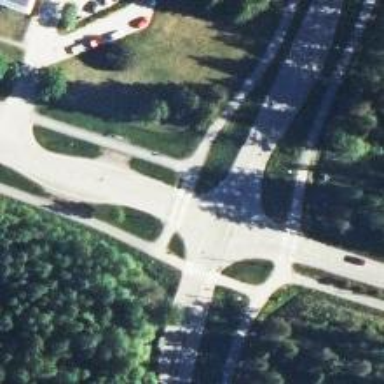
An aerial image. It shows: Tertiary road.